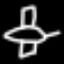
Label: airplane